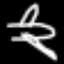
Label: airplane